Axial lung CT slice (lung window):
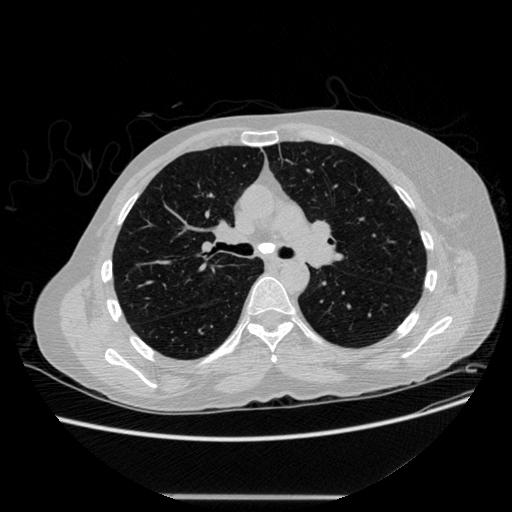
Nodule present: no